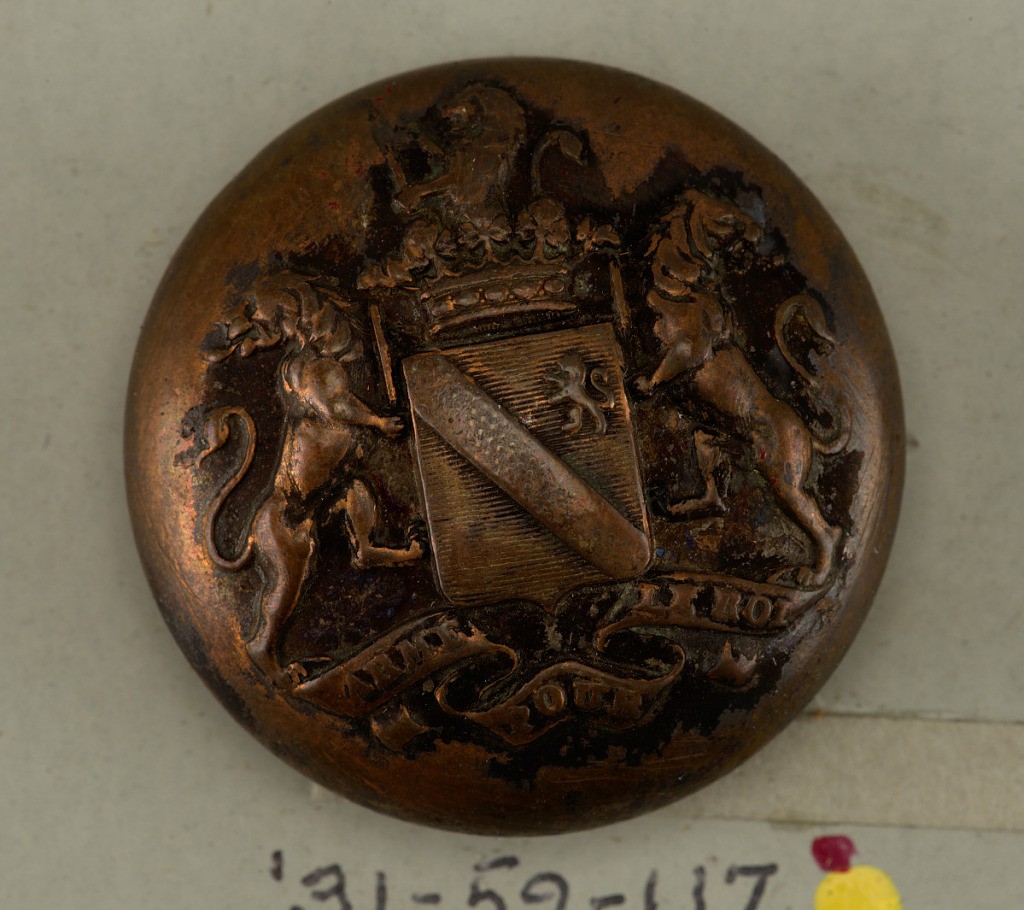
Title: Button
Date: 19th century
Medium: Copper, silver-plated
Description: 1931-59-117: Convex button ornamented with shield showing heral...